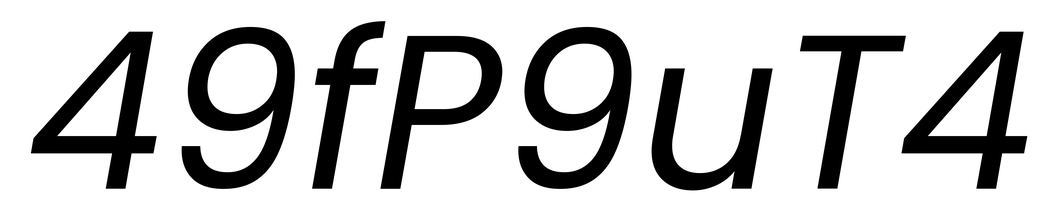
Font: Poppins-Italic